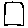
Label: square